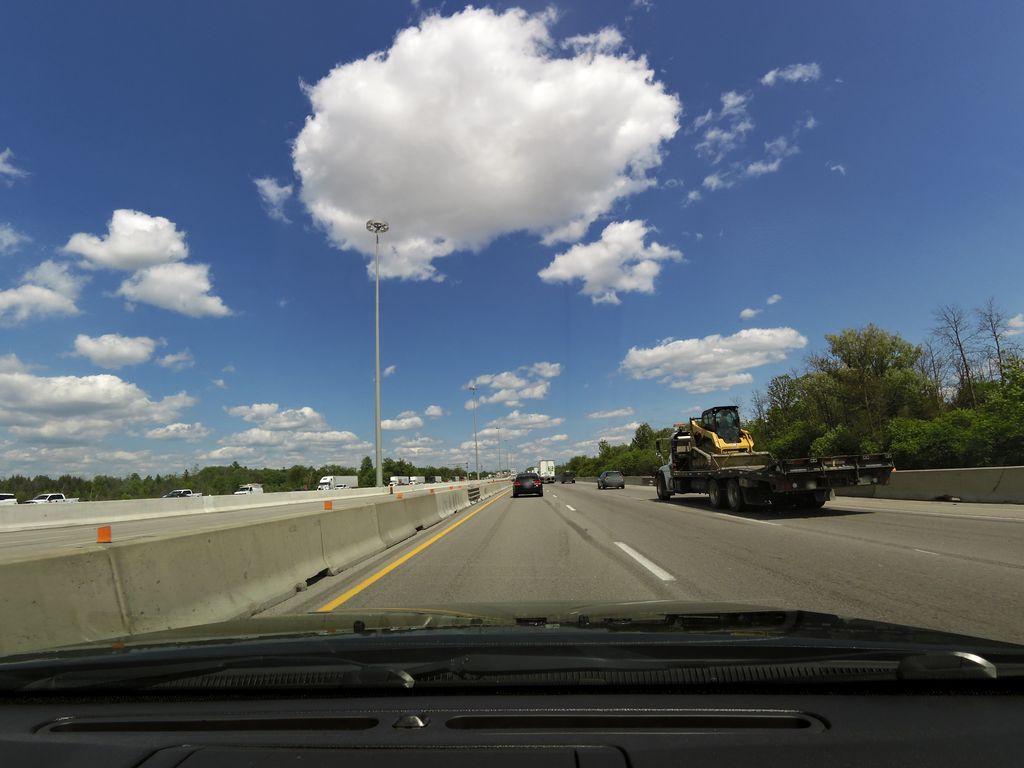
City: kitchener-waterloo